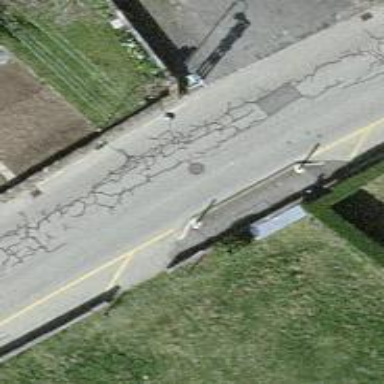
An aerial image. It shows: Tertiary road.